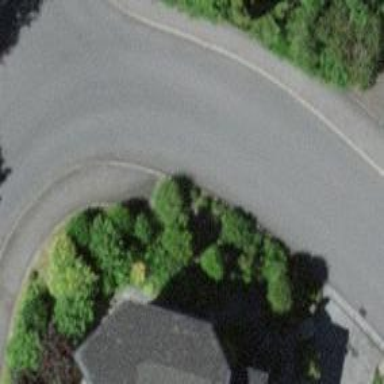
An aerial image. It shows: Kerb barrier.